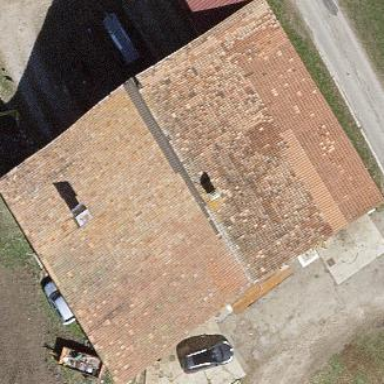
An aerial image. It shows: Gabled roof farm building.